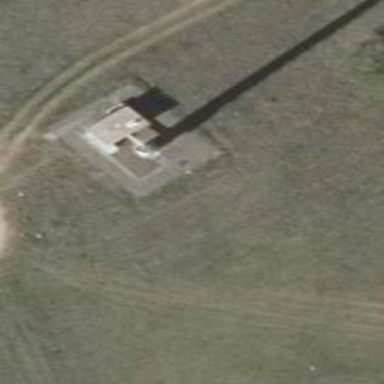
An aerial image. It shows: Communication mast tower.